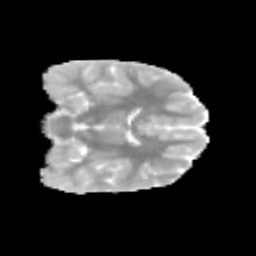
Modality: MD
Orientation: coronal
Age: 11
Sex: male
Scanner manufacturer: siemens
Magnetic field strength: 3 T
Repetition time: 3.8 s
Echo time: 0.07 s